Field crop: maize
Growth stage: 2
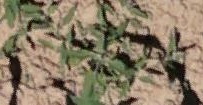
Species: atriplex